Question: Suppose I have 3 sensors: 'sensor1', 'sensor2' and 'sensor3'.
The only variables I know are:
'''
Distance from sensor1 to origin is 36.05
Distance from sensor2 to origin is 62.00
Distance from sensor3 to origin is 63.19
Distance from sensor1 to sensor2 is 61.03
Distance from sensor1 to sensor3 is 90.07
Distance from sensor2 to sensor3 is 59.50
'''
This is how it would look like if you had the positions:

How can I calculate the position of every point using only those variables?
This is not homework, just curiosity.
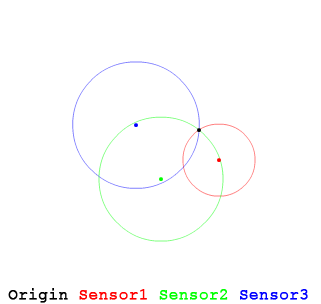
Answer: You cannot find the position of the points exactly, as any rotation around the origin, as well as symmetry still give the same distances.
Do you want a way to find all the possible results?
Finding the points is pretty straightforward, but do you need the method to be robust on noise?